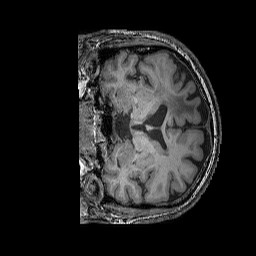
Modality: T1w
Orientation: coronal
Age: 56
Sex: male
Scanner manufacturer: siemens
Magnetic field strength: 3 T
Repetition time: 2.25 s
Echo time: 0.00411 s